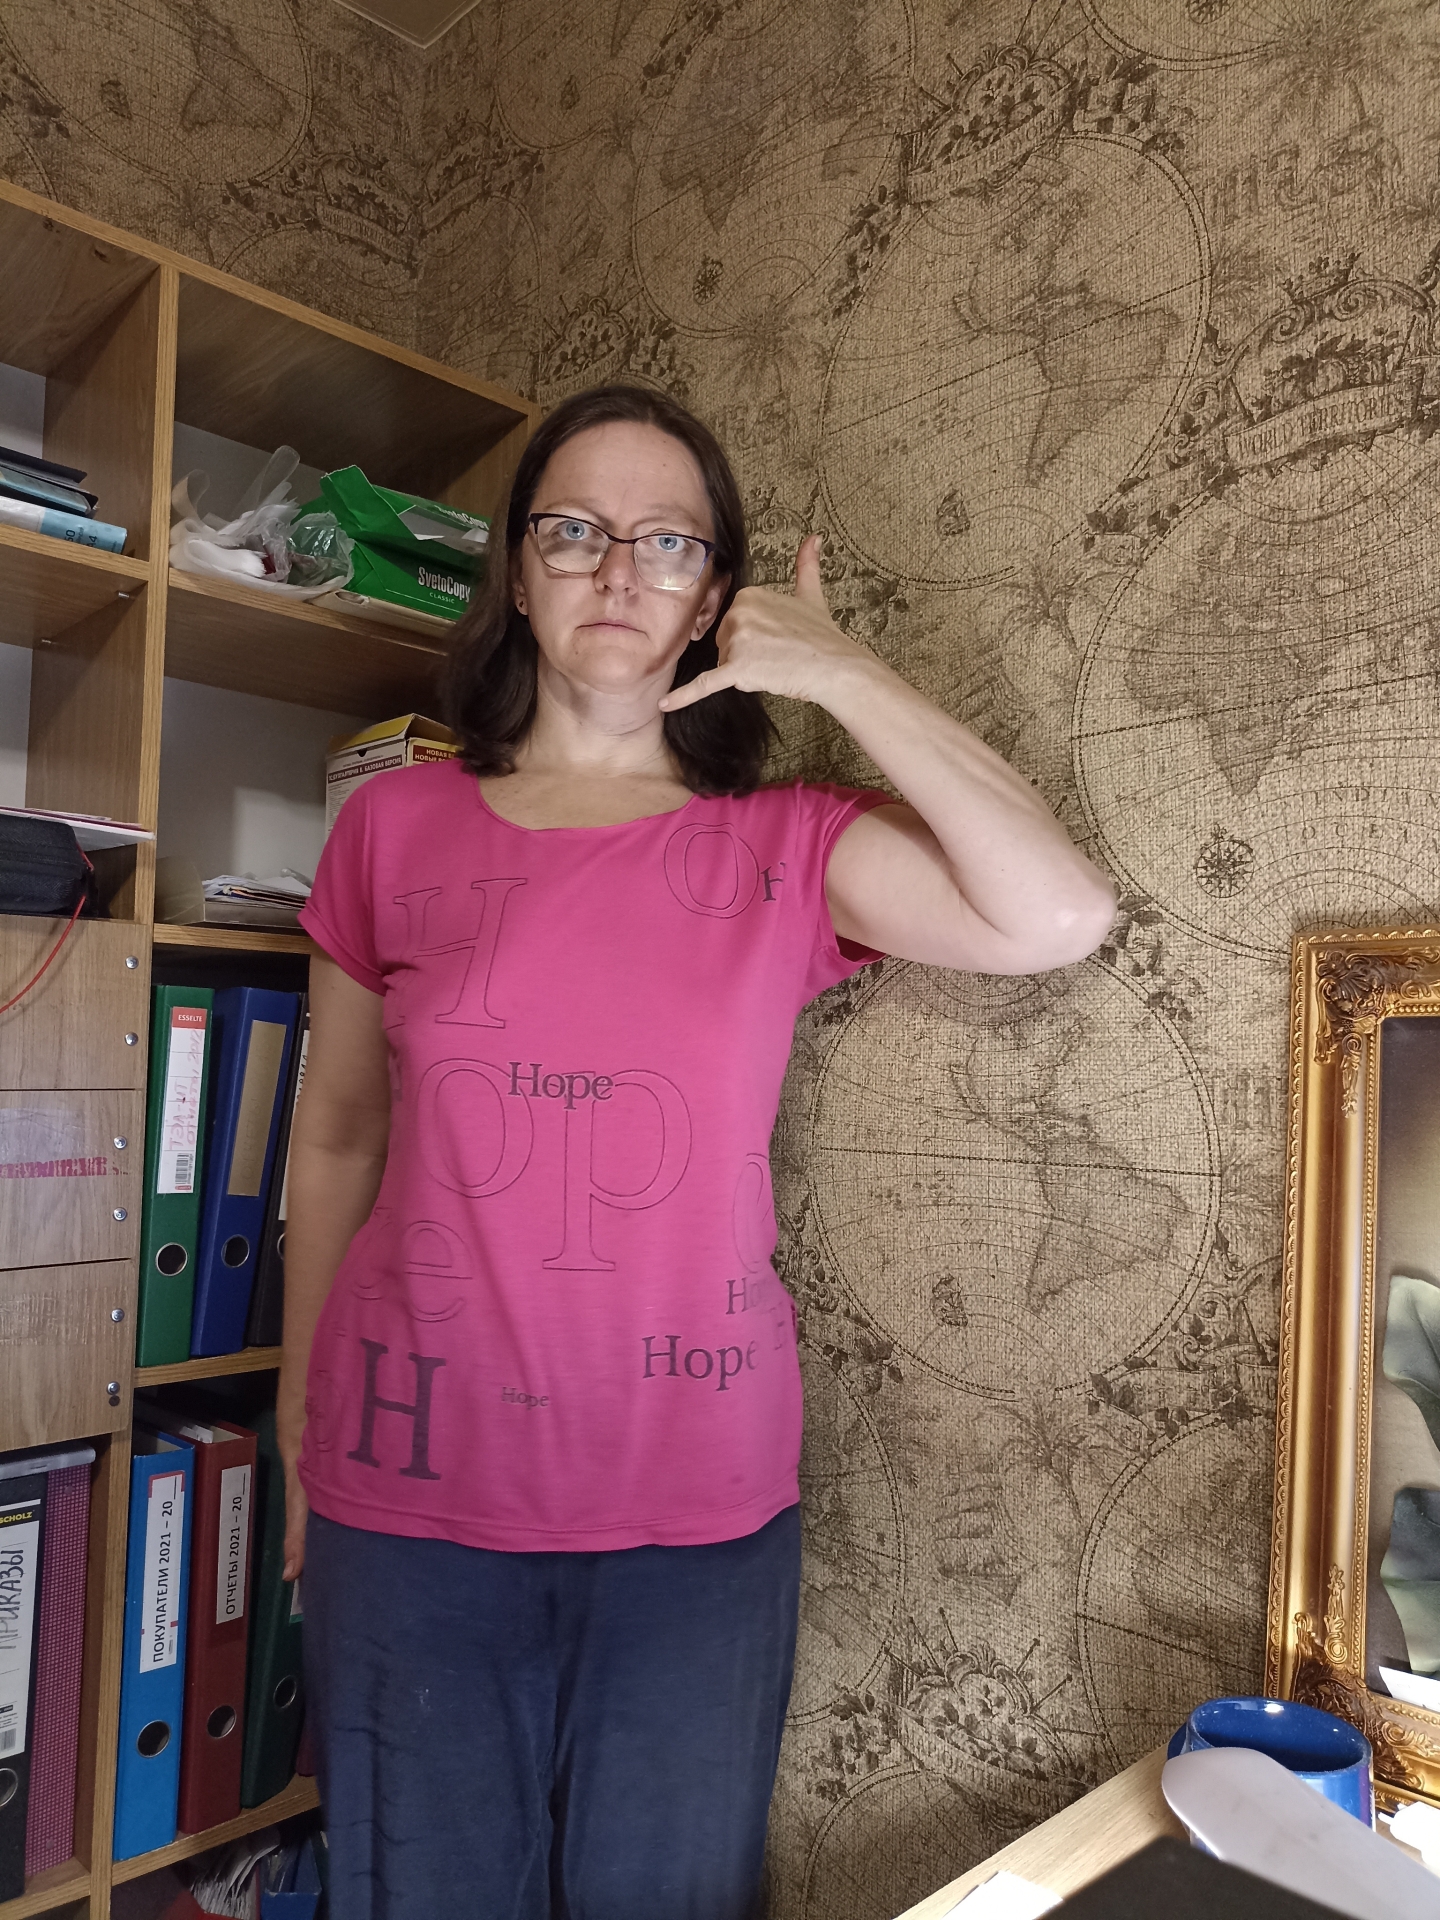
Label: clear